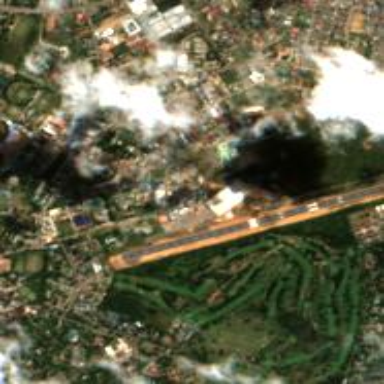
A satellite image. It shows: View of runway in airport.